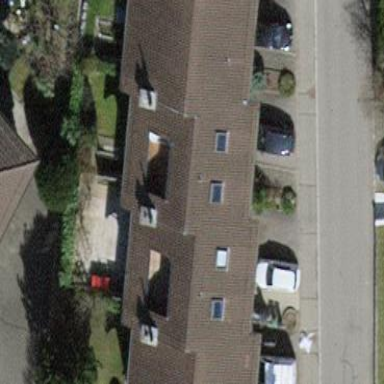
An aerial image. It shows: Terrace-style building with gabled roof.